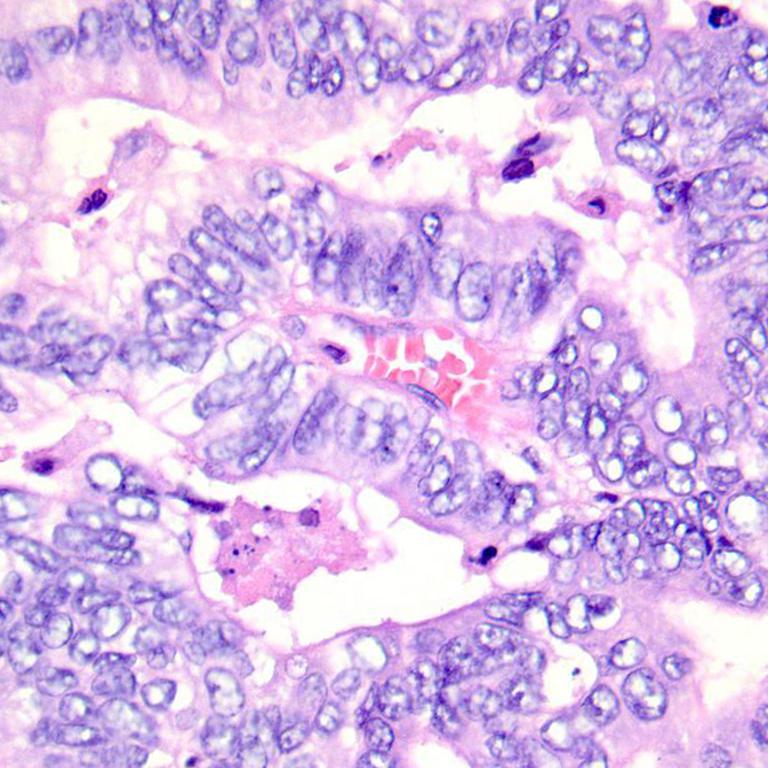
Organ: colon
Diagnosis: adenocarcinomas